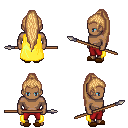
a pixel art fantasy rpg character, male body template, human, dark skin, yellow cape, red pants, light blonde extra-long topknot hairstyle, brown slippers, spear, four views (front, back, left, right), 2x2 character sprite sheet, small pixel art, hard edges, no anti-aliasing